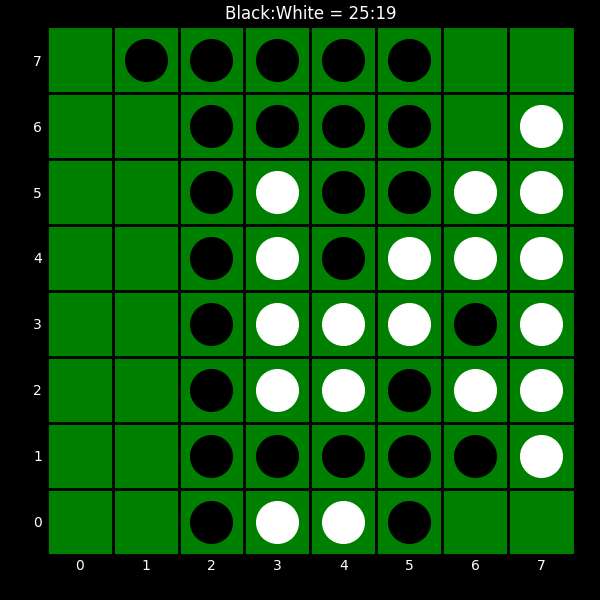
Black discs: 25
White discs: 19